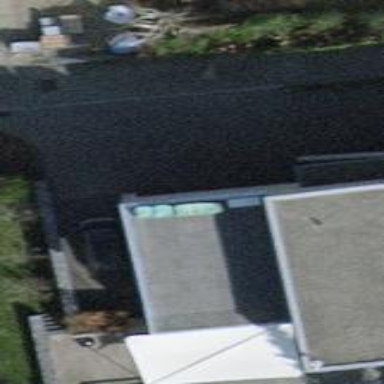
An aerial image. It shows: Building with flat roof that runs across.